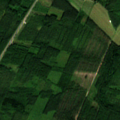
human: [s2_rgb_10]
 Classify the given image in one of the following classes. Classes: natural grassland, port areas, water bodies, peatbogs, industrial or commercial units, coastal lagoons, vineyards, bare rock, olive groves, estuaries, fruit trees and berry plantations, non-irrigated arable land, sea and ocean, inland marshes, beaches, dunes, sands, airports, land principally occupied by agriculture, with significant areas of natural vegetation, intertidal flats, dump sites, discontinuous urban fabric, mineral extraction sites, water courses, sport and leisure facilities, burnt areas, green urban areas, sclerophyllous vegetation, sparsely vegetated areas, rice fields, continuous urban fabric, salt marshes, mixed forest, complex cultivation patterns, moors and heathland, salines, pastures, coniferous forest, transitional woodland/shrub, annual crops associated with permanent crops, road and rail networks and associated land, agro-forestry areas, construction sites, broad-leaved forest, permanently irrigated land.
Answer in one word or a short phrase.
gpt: land principally occupied by agriculture, with significant areas of natural vegetation, broad-leaved forest, coniferous forest, mixed forest, transitional woodland/shrub